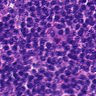
Metastatic tissue present: no